Platform: macOS
Application: Chrome
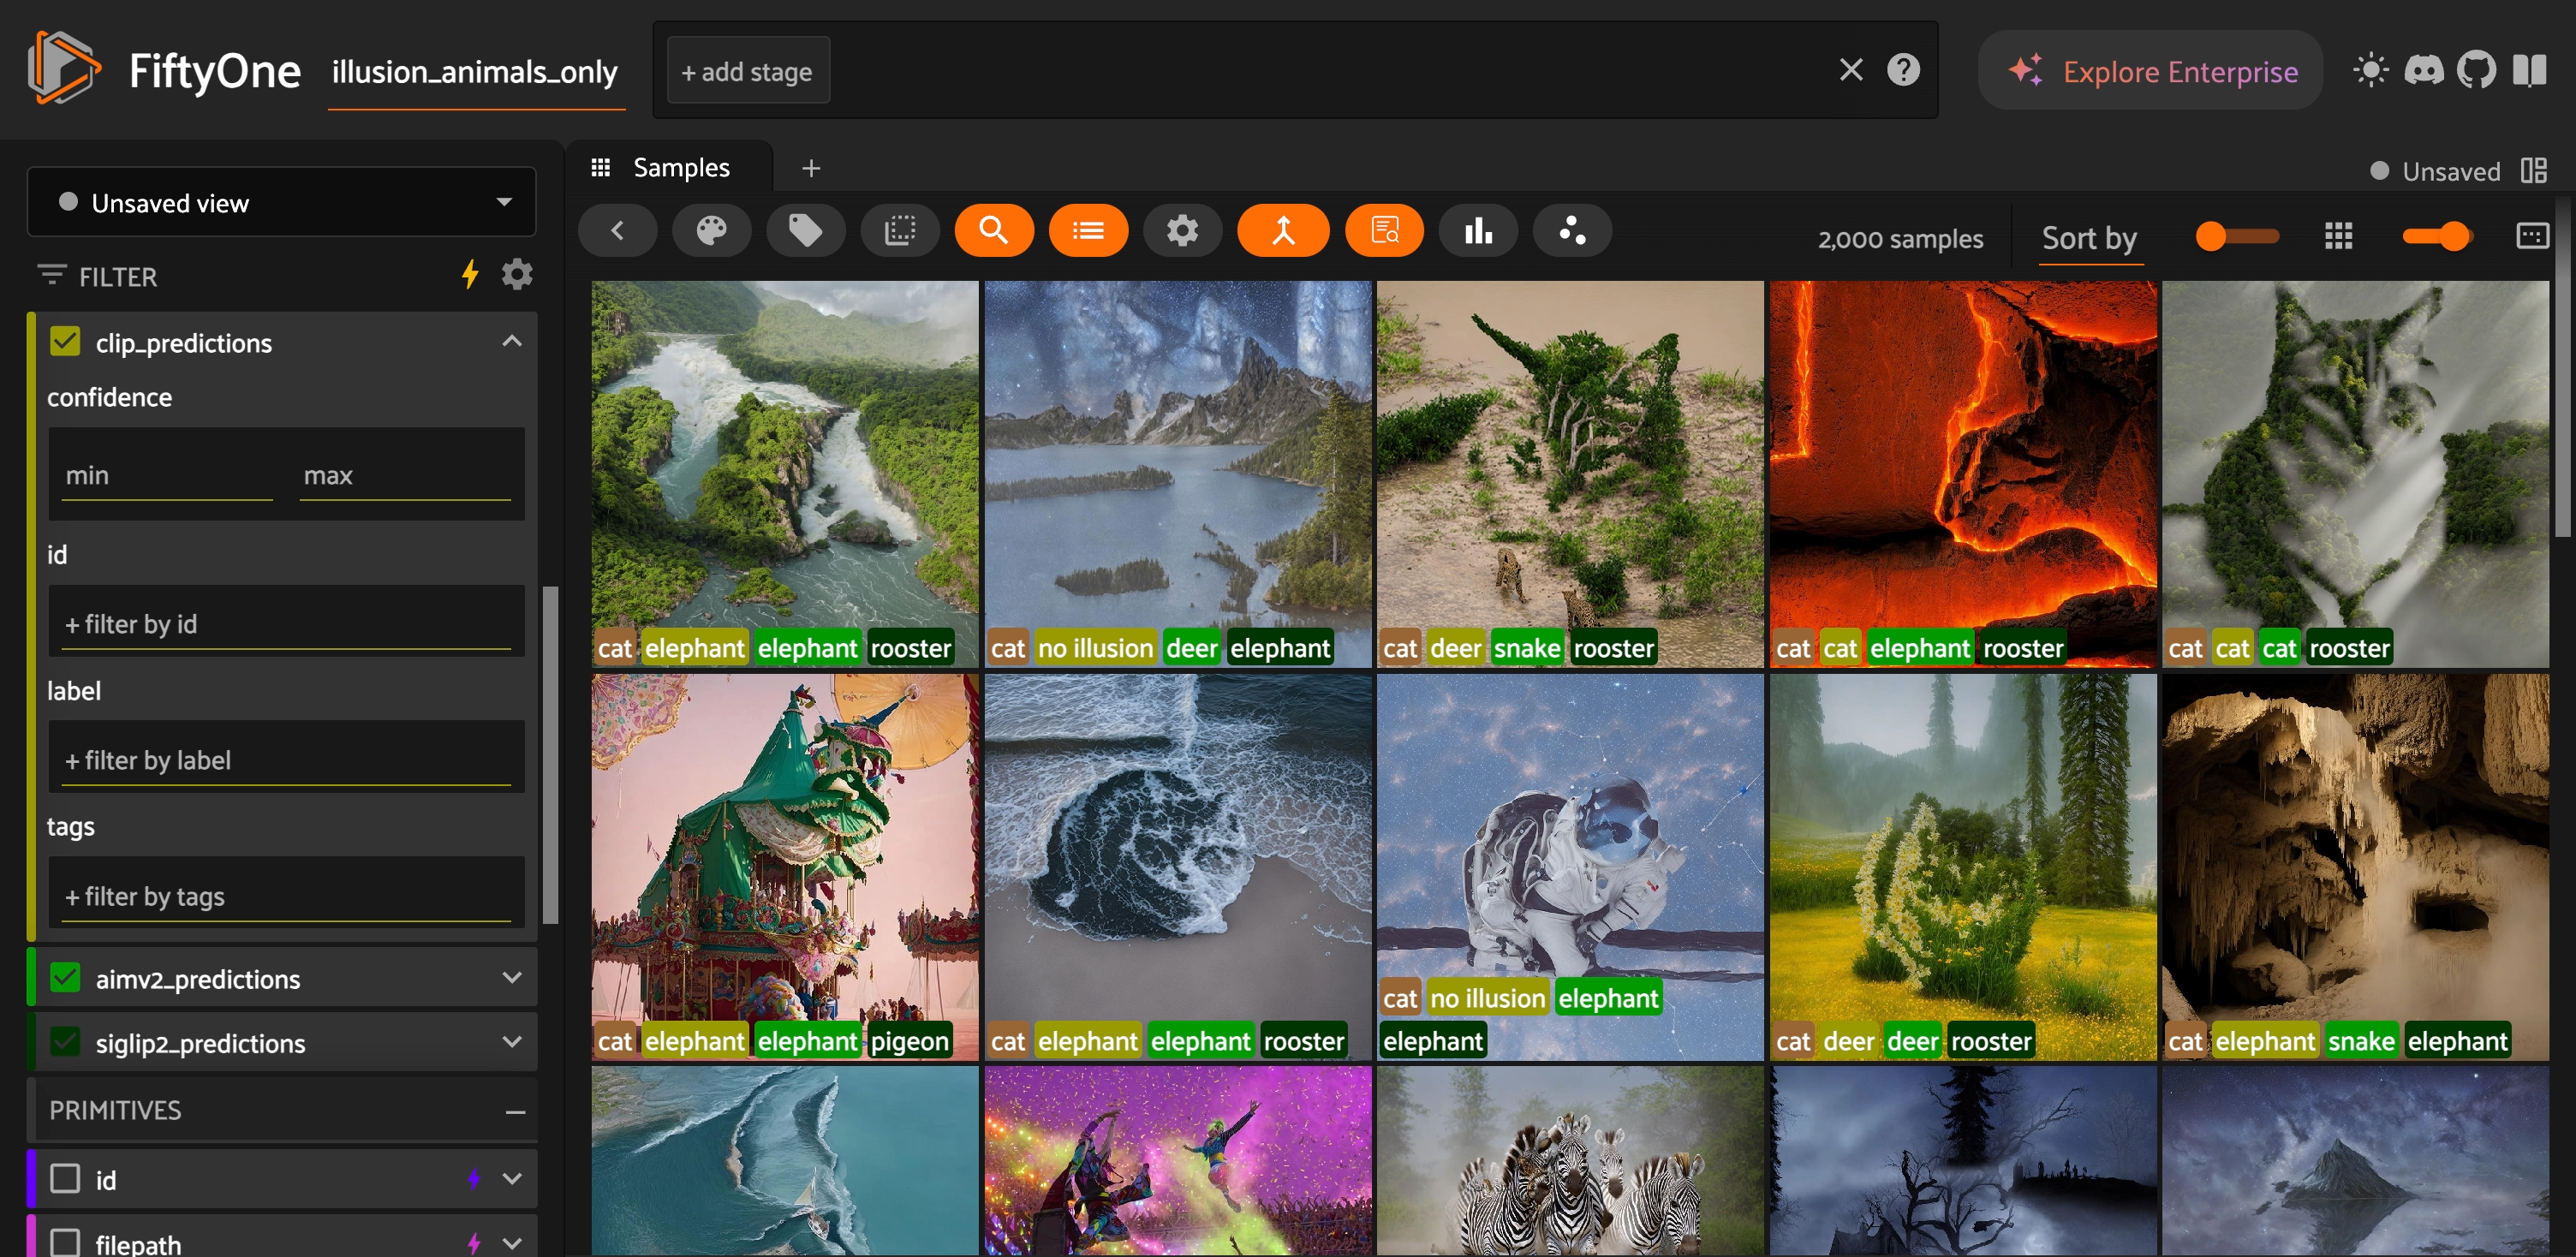
task_description: Clear the siglip2_predictions field from being shown on samples in the sample panel
action_type: click
element_info: Checkbox
steps_since_start: 1